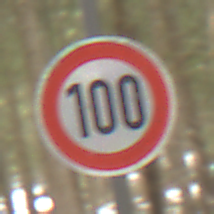
Verkehrszeichen: Geschwindigkeit100
Umgebung: Outdoor, Nature
Tageszeit: MorningAfternoon
Wetter: Overcast
Licht: Natural
Jahreszeit: Winter
Kontrast: LowContrast